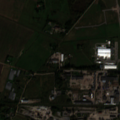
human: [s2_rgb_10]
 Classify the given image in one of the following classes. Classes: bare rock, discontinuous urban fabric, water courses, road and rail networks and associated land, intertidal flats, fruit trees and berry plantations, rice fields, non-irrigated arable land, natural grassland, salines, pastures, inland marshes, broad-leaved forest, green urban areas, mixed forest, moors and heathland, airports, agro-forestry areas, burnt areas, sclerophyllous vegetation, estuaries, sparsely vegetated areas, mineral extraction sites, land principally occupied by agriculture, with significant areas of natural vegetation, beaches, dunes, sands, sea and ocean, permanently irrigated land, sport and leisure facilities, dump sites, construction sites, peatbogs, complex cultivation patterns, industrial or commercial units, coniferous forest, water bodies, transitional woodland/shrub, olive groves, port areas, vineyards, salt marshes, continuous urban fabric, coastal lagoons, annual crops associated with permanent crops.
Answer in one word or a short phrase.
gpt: industrial or commercial units, non-irrigated arable land, complex cultivation patterns